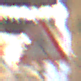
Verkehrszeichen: FussgaengerLinks
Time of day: Night
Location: Outdoor (Urban)
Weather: Overcast
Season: Winter
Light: Artificial